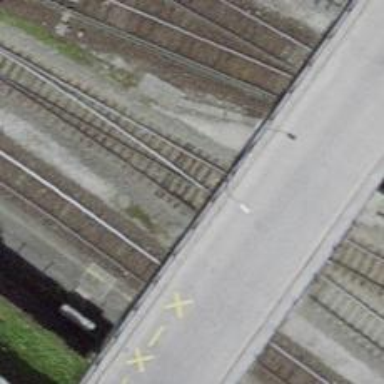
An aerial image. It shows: Single track railway in yard.